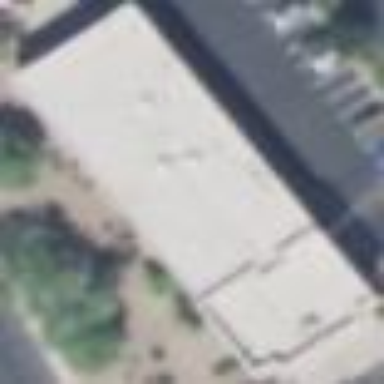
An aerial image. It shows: Building used as car repair shop.